Current action and preconditions to check: trajectory_clear

Your task: For each precondition in the list above, predict whether it will hold at this action.

Consider the current scene as observed from the mobile robot's camera, and analyze the predicted future states of all dynamic agents (e.g., people, animals, vehicles, or any moving entities) within the NEXT SECOND.

IMPORTANT: Only answer "very likely" if you are absolutely certain—based on strong, clear evidence—that a dynamic agent will violate the precondition in the predicted future state. Do NOT answer "very likely" for unlikely, ambiguous, or low-probability risks.

Ask yourself for each precondition: Is there a high probability, with clear and convincing evidence, that the predicted future states of any dynamic agent will interfere with the predicted future state of the currently executing action within the NEXT SECOND, causing that precondition to fail?

Assess the risk level based on these predictions. Use "likely" or "very likely" if motions create a clear risk of interference.

Use "neutral" or "improbable" if agents are nearby but their predicted paths are clearly diverging or non-conflicting.

Failure Risk Categories: "very improbable", "improbable", "neutral", "likely", "very likely"

Answer Format: Output ONLY the probability_of_failure value from these categories: "very improbable", "improbable", "neutral", "likely", "very likely"

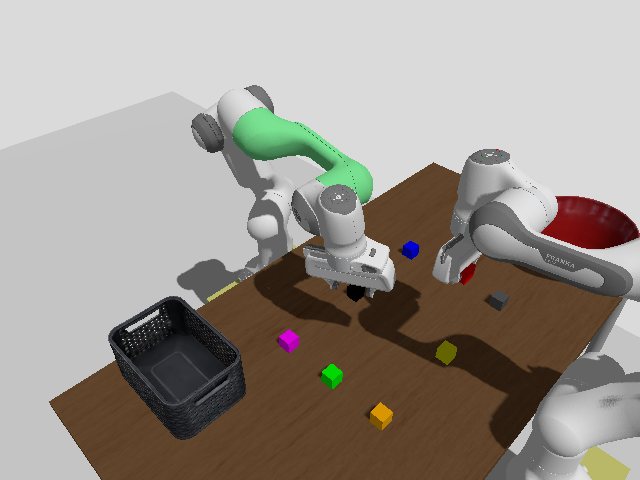

Answer: improbable